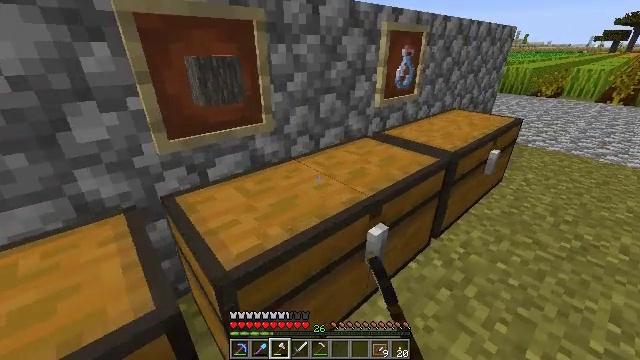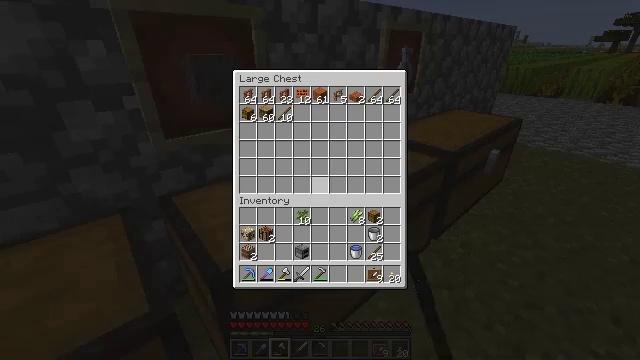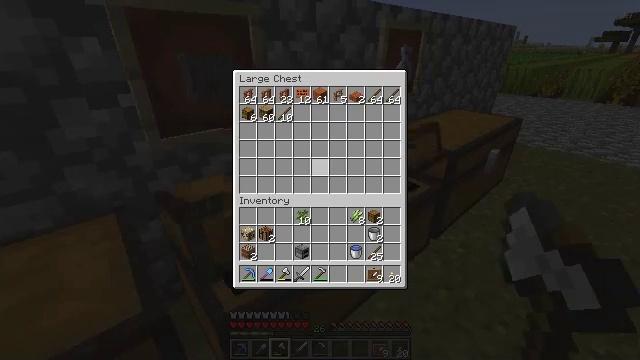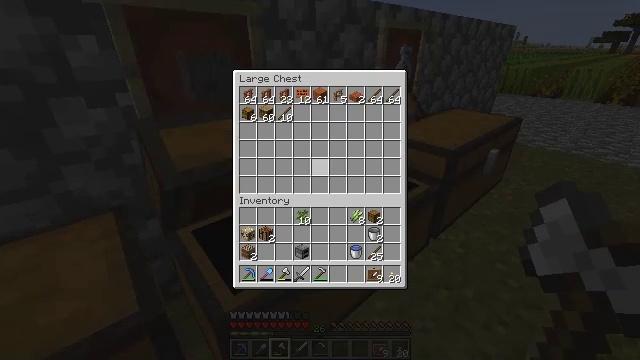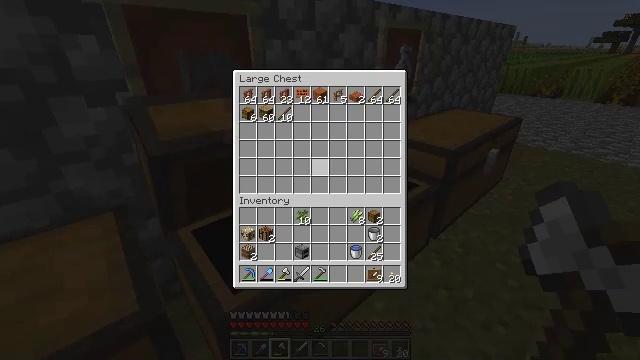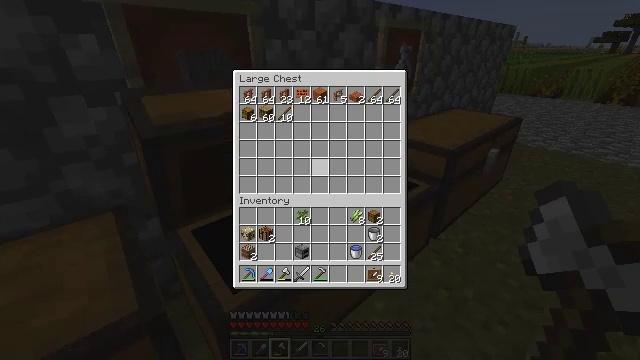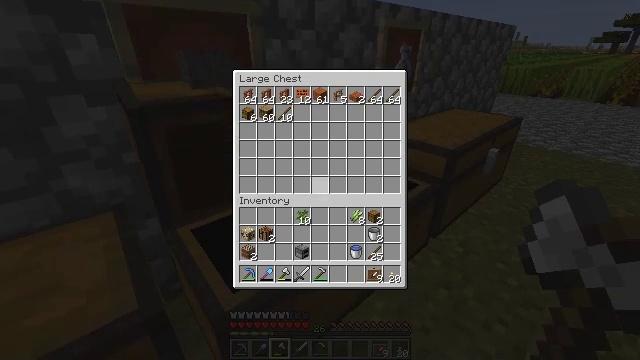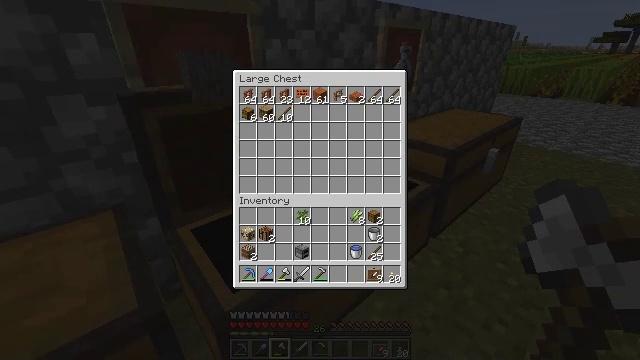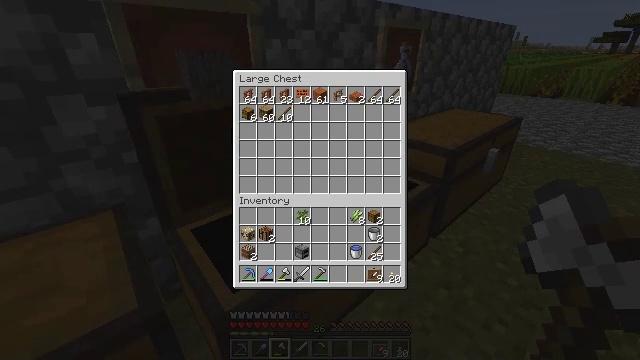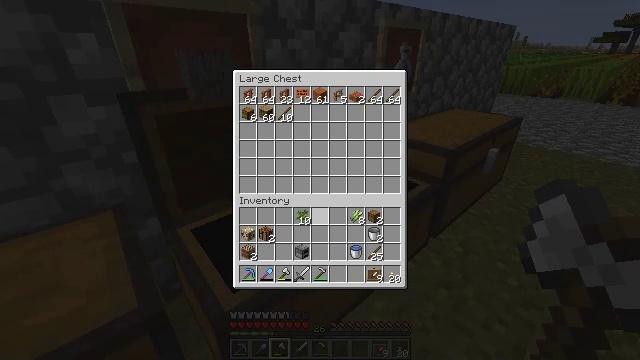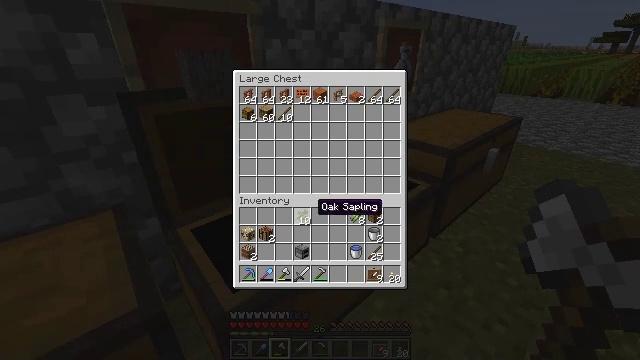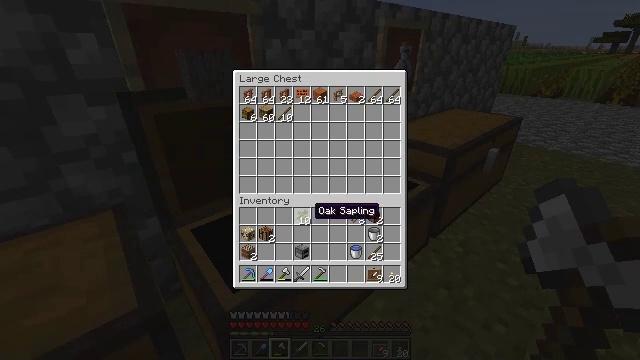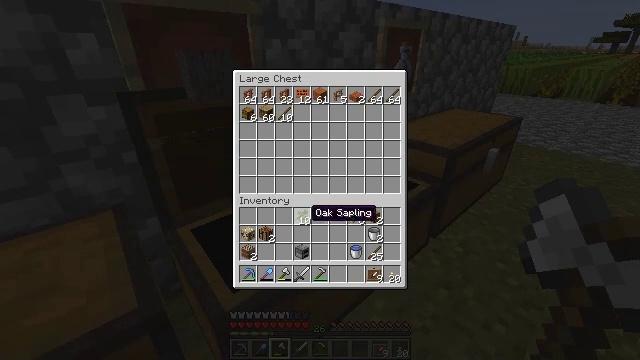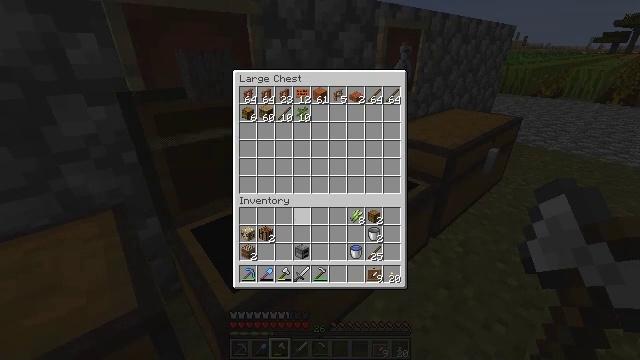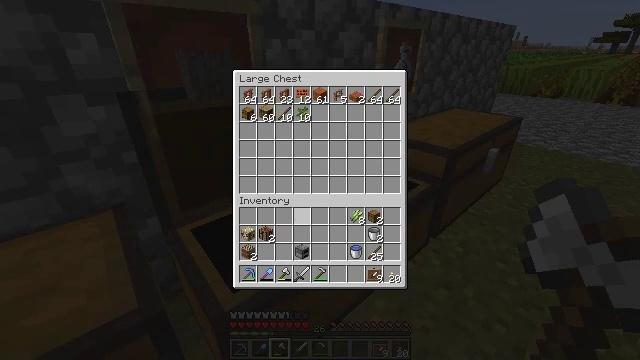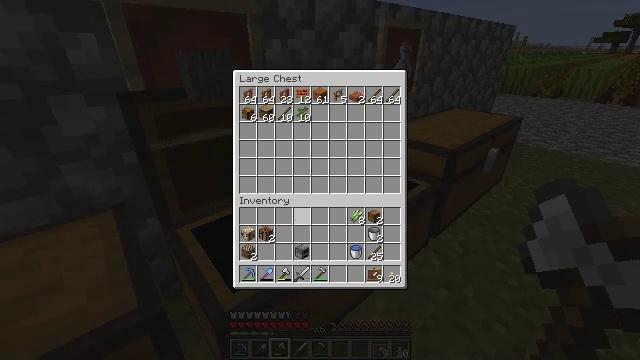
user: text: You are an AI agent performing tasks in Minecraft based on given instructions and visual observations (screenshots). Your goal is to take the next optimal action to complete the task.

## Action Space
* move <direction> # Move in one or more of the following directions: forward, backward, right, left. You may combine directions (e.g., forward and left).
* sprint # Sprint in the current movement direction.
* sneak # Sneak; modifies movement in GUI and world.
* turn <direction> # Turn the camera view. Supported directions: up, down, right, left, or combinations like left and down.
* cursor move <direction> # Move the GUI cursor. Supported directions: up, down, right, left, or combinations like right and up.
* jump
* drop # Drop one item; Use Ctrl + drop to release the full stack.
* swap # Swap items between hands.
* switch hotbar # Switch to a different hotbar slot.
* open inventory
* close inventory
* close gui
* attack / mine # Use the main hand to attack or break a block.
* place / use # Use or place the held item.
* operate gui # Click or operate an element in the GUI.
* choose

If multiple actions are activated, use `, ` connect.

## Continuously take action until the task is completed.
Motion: motion action
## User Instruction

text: Remove a crafting table from the inventory.
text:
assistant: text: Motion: open gui
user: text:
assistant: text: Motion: cursor move right and up
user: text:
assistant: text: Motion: no_op
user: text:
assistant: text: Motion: no_op
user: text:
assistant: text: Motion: no_op
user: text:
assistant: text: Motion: no_op
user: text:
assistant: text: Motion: cursor move left and down
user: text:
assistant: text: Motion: no_op
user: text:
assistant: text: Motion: no_op
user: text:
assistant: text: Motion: sneak
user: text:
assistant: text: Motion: sneak
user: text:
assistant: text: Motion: sneak
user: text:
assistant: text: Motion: sneak, choose
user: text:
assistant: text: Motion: sneak, choose
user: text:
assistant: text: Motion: sneak, choose
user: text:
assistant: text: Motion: sneak
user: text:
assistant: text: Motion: sneak
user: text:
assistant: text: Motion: sneak
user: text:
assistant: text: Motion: sneak
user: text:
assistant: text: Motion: sneak
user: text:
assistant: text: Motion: sneak, cursor move right
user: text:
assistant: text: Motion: sneak, cursor move right
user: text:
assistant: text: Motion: sneak, cursor move right
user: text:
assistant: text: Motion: sneak
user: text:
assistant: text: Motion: no_op
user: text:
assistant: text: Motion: no_op
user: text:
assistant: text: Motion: no_op
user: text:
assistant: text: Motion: no_op
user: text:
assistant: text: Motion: no_op
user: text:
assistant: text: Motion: no_op